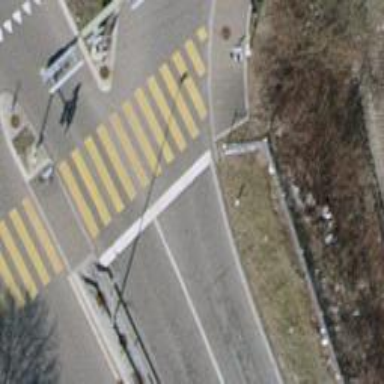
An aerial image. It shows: Road with traffic signals.